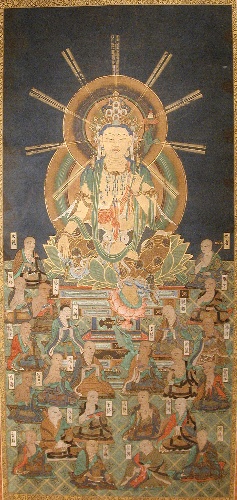
Date: 16th century
Object type: Hanging scroll
Classification: Paintings
Medium: Hanging scroll; ink, color, and gold leaf on silk
Culture: Japan
Period: Muromachi period (1392–1573)
Dimensions: 43 1/4 x 19 1/2 in. (109.9 x 49.5 cm)
Department: Asian Art
Credit line: Gift of Eileen Hsu, 1991
Accession year: 1991
Repository: Metropolitan Museum of Art, New York, NY
Tags: Men|Bodhisattvas|Buddhism